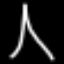
Label: The Eiffel Tower